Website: bh-photo
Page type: cross-sells
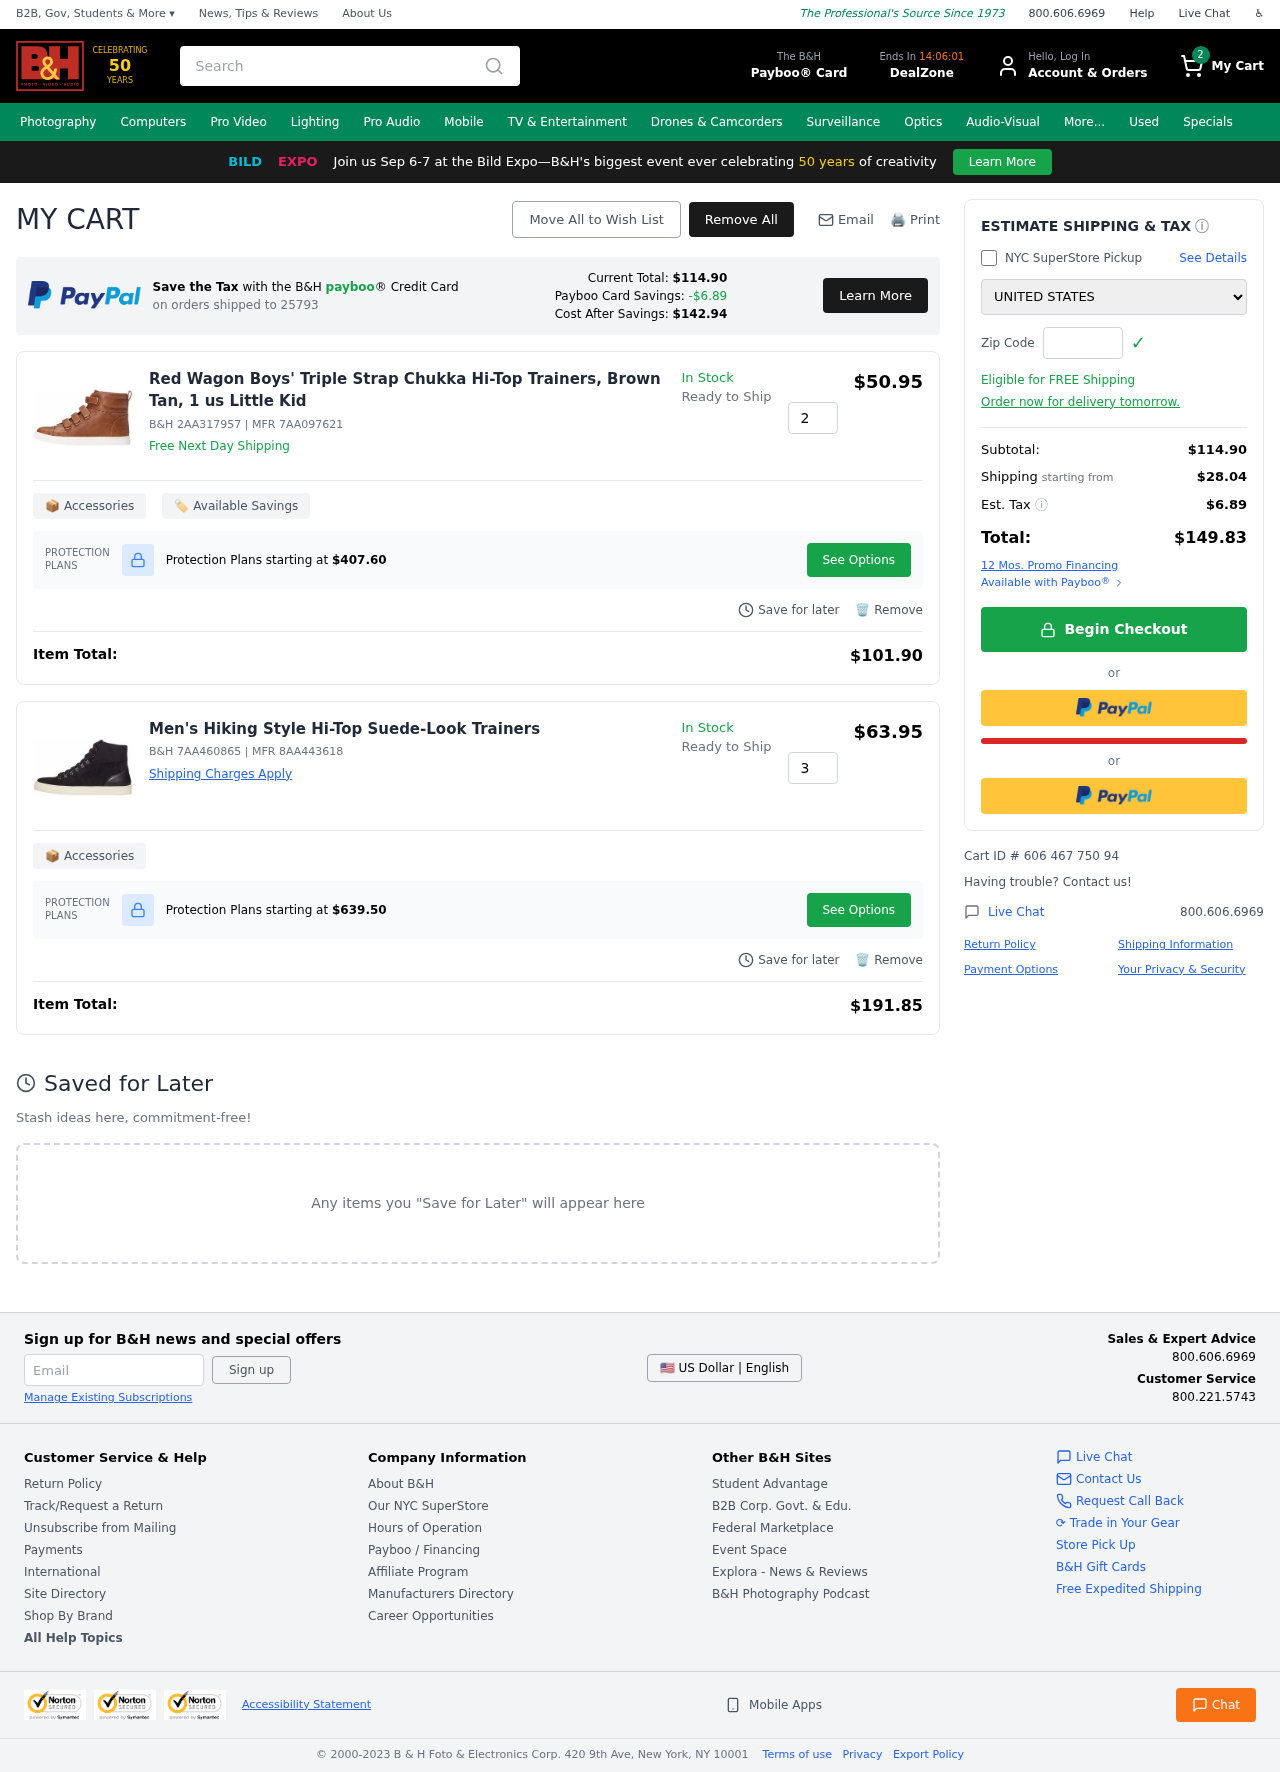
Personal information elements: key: PII_COUNTRY
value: United States
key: PII_POSTCODE
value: on orders shipped to 25793
Product elements: key: PRODUCT1_NAME
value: Red Wagon Boys' Triple Strap Chukka Hi-Top Trainers, Brown Tan, 1 us Little Kid
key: PRODUCT1_PRICE
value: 50.95
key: PRODUCT1_QUANTITY
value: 2
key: PRODUCT2_NAME
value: Men's Hiking Style Hi-Top Suede-Look Trainers
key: PRODUCT2_PRICE
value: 63.95
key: PRODUCT2_QUANTITY
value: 3
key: PRODUCT1_SKU
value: B&H 2AA317957
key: PRODUCT1_MFR
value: MFR 7AA097621
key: PRODUCT1_PROTECTION_PRICE
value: $407.60
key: PRODUCT1_ITEM_TOTAL
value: $101.90
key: PRODUCT2_SKU
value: B&H 7AA460865
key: PRODUCT2_MFR
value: MFR 8AA443618
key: PRODUCT2_PROTECTION_PRICE
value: $639.50
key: PRODUCT2_ITEM_TOTAL
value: $191.85
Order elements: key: ORDER_NUM_ITEMS
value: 2
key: PAYBOO_CURRENT_TOTAL
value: $114.90
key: ORDER_SUBTOTAL
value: $114.90
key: ORDER_SHIPPING_COST
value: $28.04
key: ORDER_TAX
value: $6.89
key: ORDER_TOTAL
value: $149.83
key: ORDER_ID
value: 606 467 750 94
Search elements: key: HEADER_SEARCH
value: Search
Other elements: key: PAYBOO_SAVINGS
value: -$6.89
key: PAYBOO_COST_AFTER_SAVINGS
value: $142.94